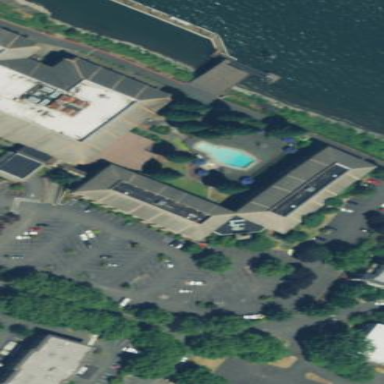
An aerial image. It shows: Hotel building.